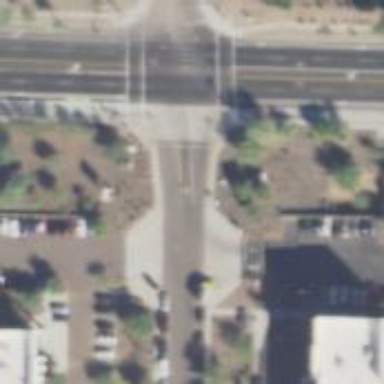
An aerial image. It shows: Solid stop line on the road.